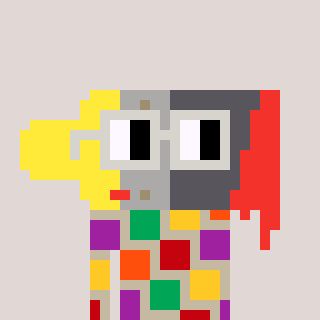
a pixel art character with square light gray glasses, a paintbrush-shaped head and a bege-colored body on a warm background